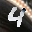
Label: 4